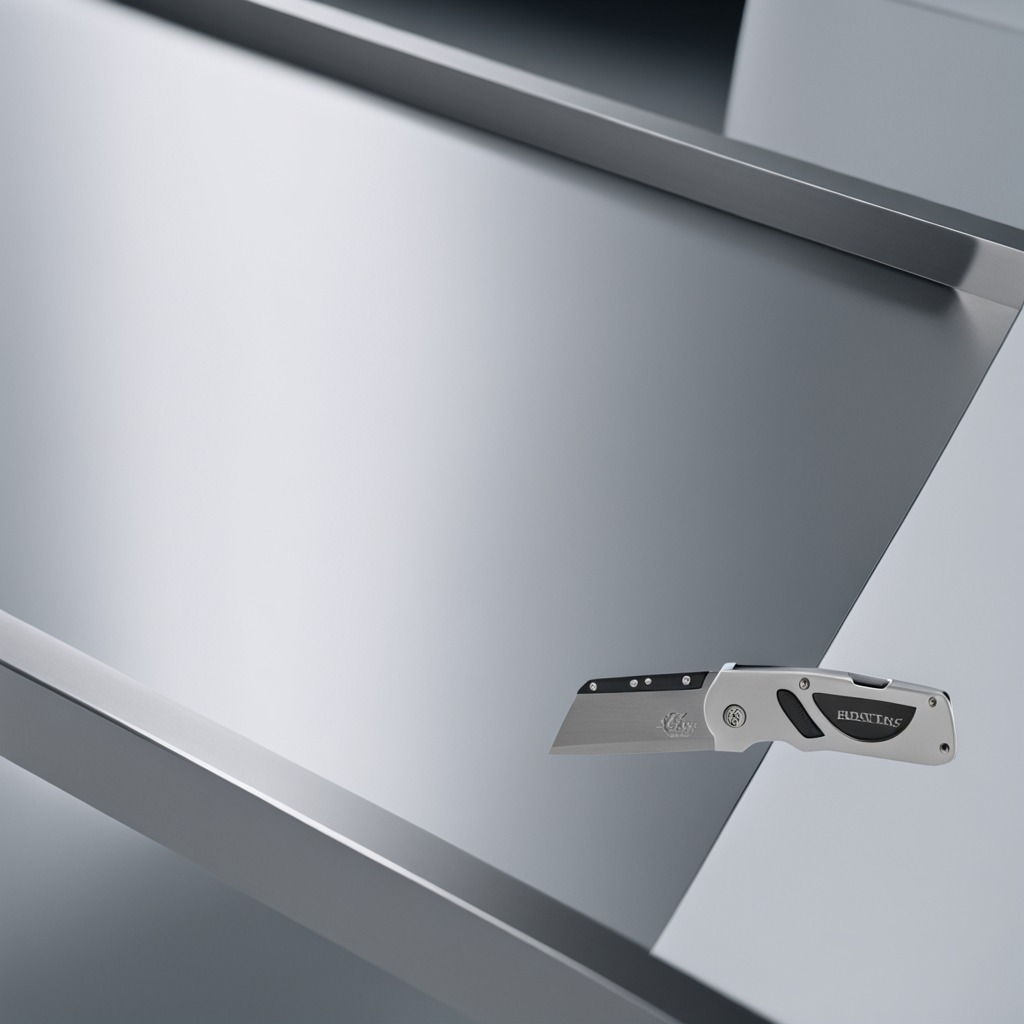
A utility knife is lying on the stainless steel table in a high-end prototyping lab.